Field crop: tomato
Growth stage: 1
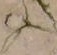
Species: cyperus